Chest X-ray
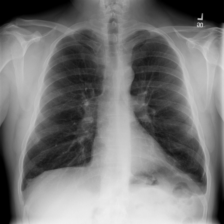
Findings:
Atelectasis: negative
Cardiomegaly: negative
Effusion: negative
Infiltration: negative
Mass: negative
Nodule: negative
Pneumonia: negative
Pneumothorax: negative
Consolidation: negative
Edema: negative
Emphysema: negative
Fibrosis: negative
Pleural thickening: negative
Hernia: negative